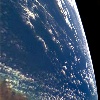
Label: water